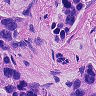
Metastatic tissue present: yes